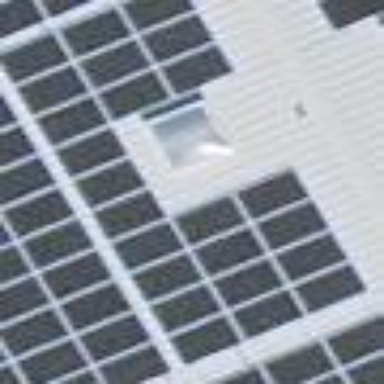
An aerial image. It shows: Solar power generator using photovoltaic panels.